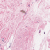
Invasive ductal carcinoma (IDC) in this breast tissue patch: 0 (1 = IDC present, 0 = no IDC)